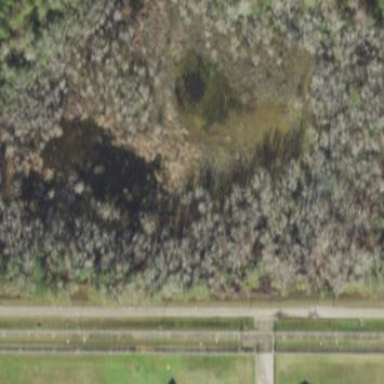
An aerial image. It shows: Swampy wetland area.